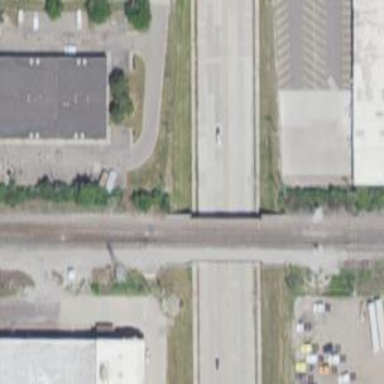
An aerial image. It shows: Railway bridge over siding rail track.